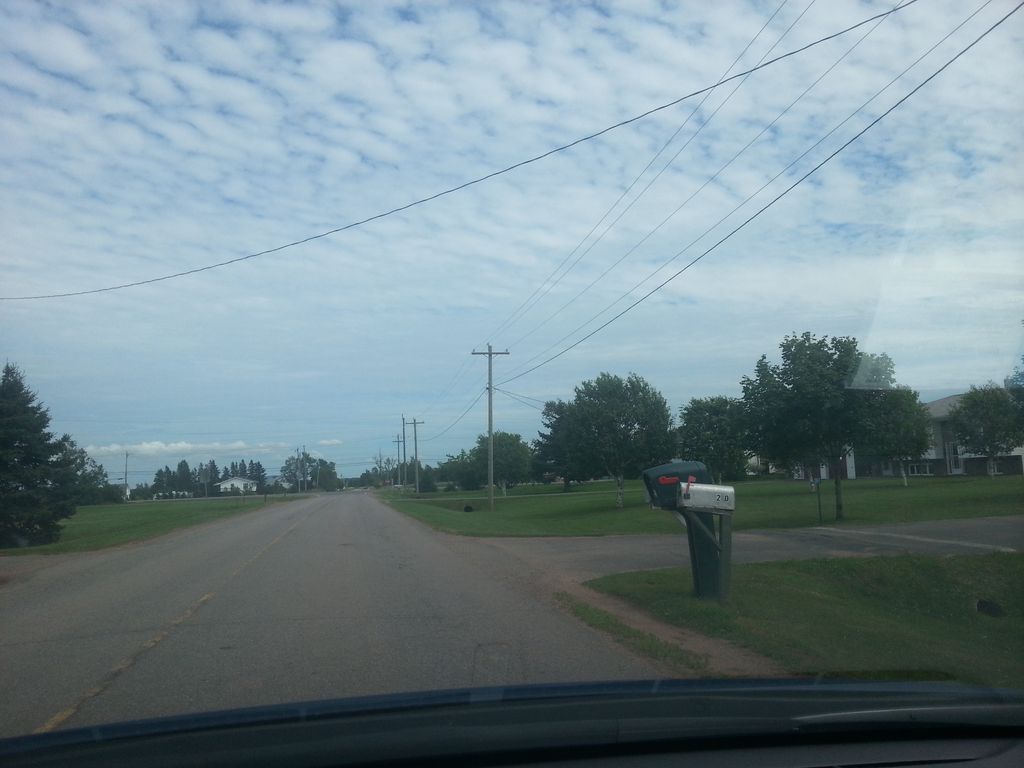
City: charlottetown